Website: lowes
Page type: review-order
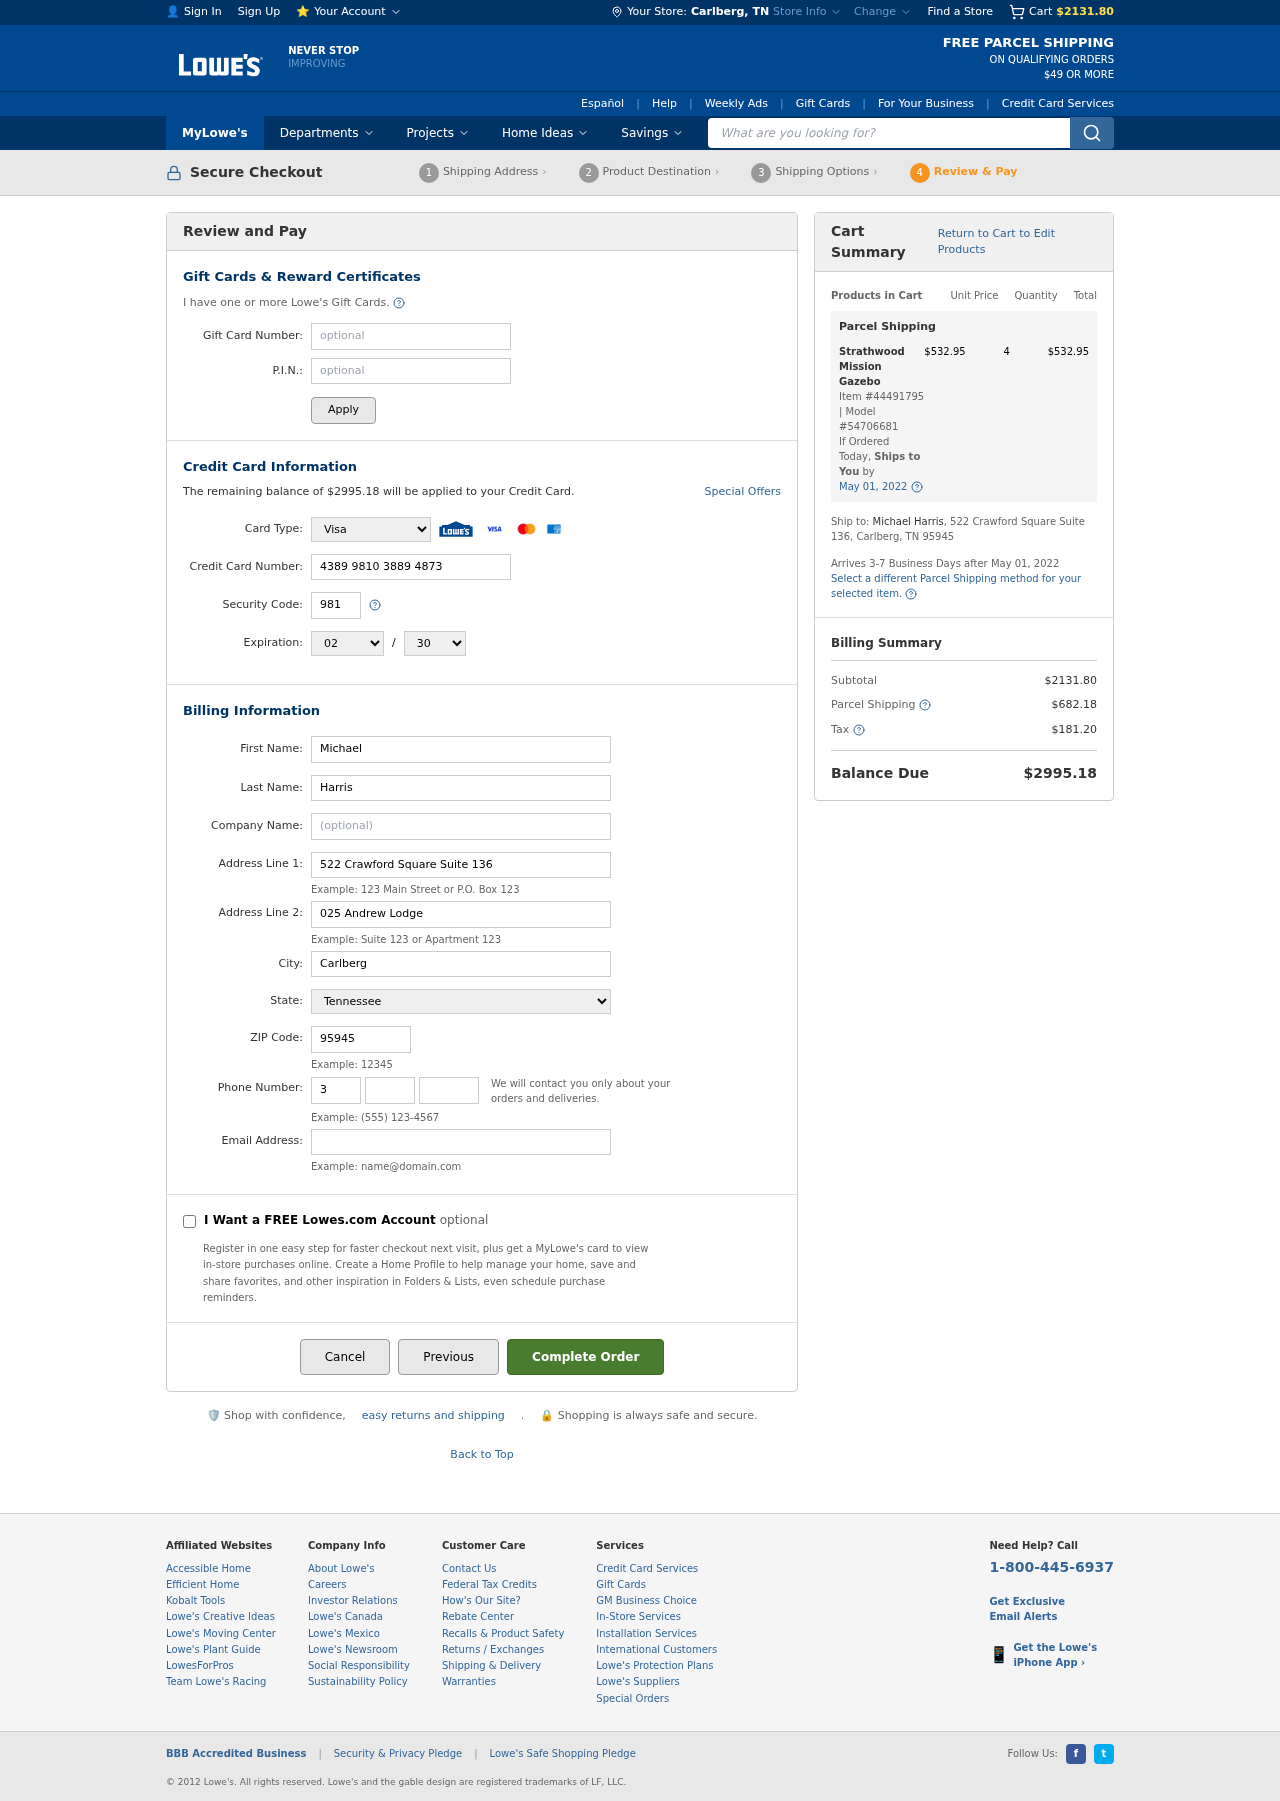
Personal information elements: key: PII_CARD_CVV
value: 981
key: PII_CARD_EXPIRY_MONTH
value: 02
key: PII_CARD_EXPIRY_YEAR
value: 30
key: PII_CARD_NUMBER
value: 4389 9810 3889 4873
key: PII_CARD_TYPE
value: Visa
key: PII_CITY
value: Carlberg
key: PII_CITY_STATE
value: Carlberg, TN
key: PII_EMAIL
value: mharris@yahoo.com
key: PII_FIRSTNAME
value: Michael
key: PII_LASTNAME
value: Harris
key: PII_PHONE_AREA
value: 314
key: PII_PHONE_PREFIX
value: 202
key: PII_PHONE_SUFFIX
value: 8169
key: PII_POSTCODE
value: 95945
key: PII_STATE
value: Tennessee
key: PII_STREET
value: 522 Crawford Square Suite 136
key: PII_STREET2
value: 522 Crawford Square Suite 136
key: PII_STREET2
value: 025 Andrew Lodge
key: PII_FULLNAME2
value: Michael Harris
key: PII_CITY_STATE_ZIP2
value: Carlberg, TN 95945
Product elements: key: PRODUCT1_NAME
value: Strathwood Mission Gazebo
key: PRODUCT1_PRICE
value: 532.95
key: PRODUCT1_QUANTITY
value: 4
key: PRODUCT1_ITEM_NUMBER
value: Item #44491795
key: PRODUCT1_MODEL_NUMBER
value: Model #54706681
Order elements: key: ORDER_SUBTOTAL
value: $2131.80
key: ORDER_BALANCE_DUE
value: $2995.18
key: ORDER_SHIPPING_DATE
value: May 01, 2022
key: ORDER_ITEM_TOTAL
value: $532.95
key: ORDER_SHIPPING_DATE2
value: May 01, 2022
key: ORDER_SHIPPING_COST
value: $682.18
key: ORDER_TAX
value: $181.20
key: ORDER_TOTAL
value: $2995.18
Search elements: key: HEADER_SEARCH
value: What are you looking for?